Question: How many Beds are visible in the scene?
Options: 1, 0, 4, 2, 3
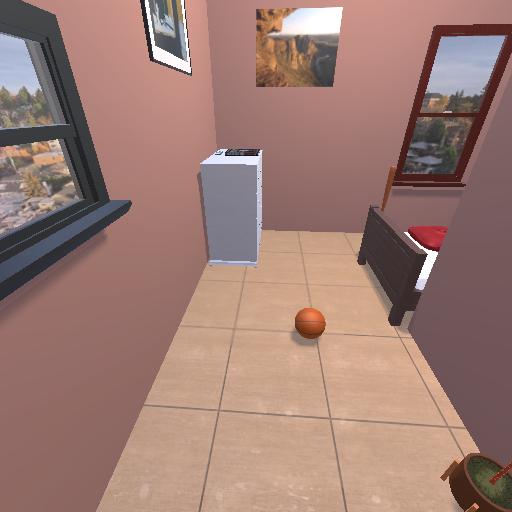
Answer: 1